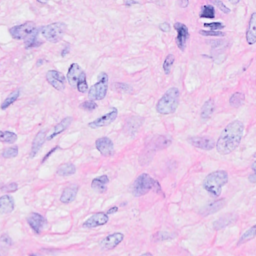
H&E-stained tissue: Breast